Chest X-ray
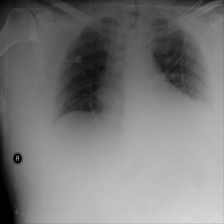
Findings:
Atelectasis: positive
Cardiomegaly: negative
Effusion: positive
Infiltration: negative
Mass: negative
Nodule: negative
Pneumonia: negative
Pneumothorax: negative
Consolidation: negative
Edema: negative
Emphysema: negative
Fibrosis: negative
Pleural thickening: negative
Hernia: negative